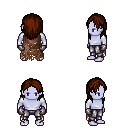
a pixel art fantasy rpg character, male body template, dark elf, purple skin, brown tattered cape, metal pants, brown long hairstyle, metal gloves, four views (front, back, left, right), 2x2 character sprite sheet, small pixel art, hard edges, no anti-aliasing